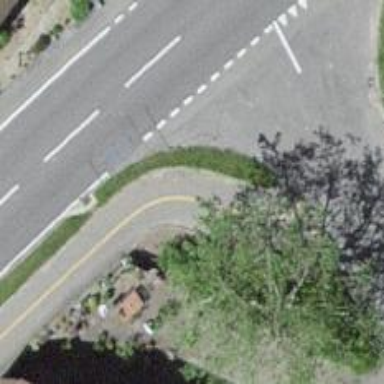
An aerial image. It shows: Cycleway.